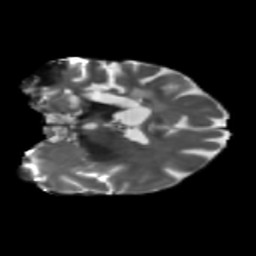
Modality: T2w
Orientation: coronal
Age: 57
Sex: female
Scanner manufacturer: siemens
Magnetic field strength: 3 T
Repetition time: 5.25 s
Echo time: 0.08 s